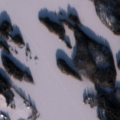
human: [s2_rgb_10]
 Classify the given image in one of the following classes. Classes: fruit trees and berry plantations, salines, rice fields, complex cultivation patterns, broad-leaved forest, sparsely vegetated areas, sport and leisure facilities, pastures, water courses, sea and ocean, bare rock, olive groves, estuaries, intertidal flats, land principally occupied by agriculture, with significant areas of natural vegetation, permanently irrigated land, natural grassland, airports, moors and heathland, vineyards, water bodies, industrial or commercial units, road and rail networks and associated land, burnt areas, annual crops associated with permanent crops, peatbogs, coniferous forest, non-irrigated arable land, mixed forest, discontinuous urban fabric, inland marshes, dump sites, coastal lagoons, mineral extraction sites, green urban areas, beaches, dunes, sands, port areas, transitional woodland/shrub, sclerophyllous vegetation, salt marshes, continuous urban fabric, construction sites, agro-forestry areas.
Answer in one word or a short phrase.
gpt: land principally occupied by agriculture, with significant areas of natural vegetation, coniferous forest, mixed forest, water bodies